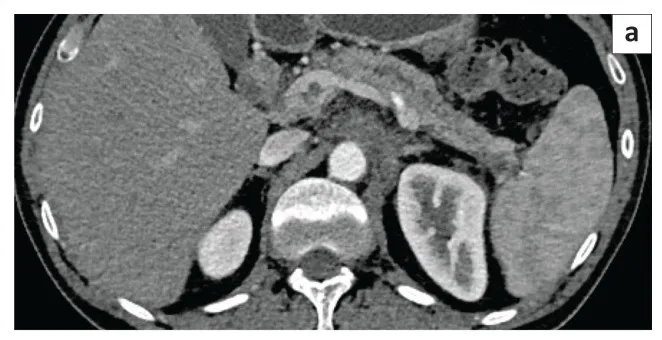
Axial. Sections of the CT abdomen of case 3 reveal features of chronic pancreatitis.
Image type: radiology (ct)